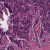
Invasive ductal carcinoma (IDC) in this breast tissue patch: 1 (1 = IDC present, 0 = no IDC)